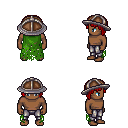
a pixel art fantasy rpg character, male body template, human, dark skin, green tattered cape, metal pants, red pageboy hairstyle, chain helm, four views (front, back, left, right), 2x2 character sprite sheet, small pixel art, hard edges, no anti-aliasing